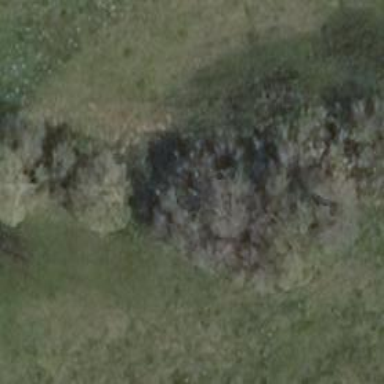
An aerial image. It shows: Deciduous broadleaved tree.